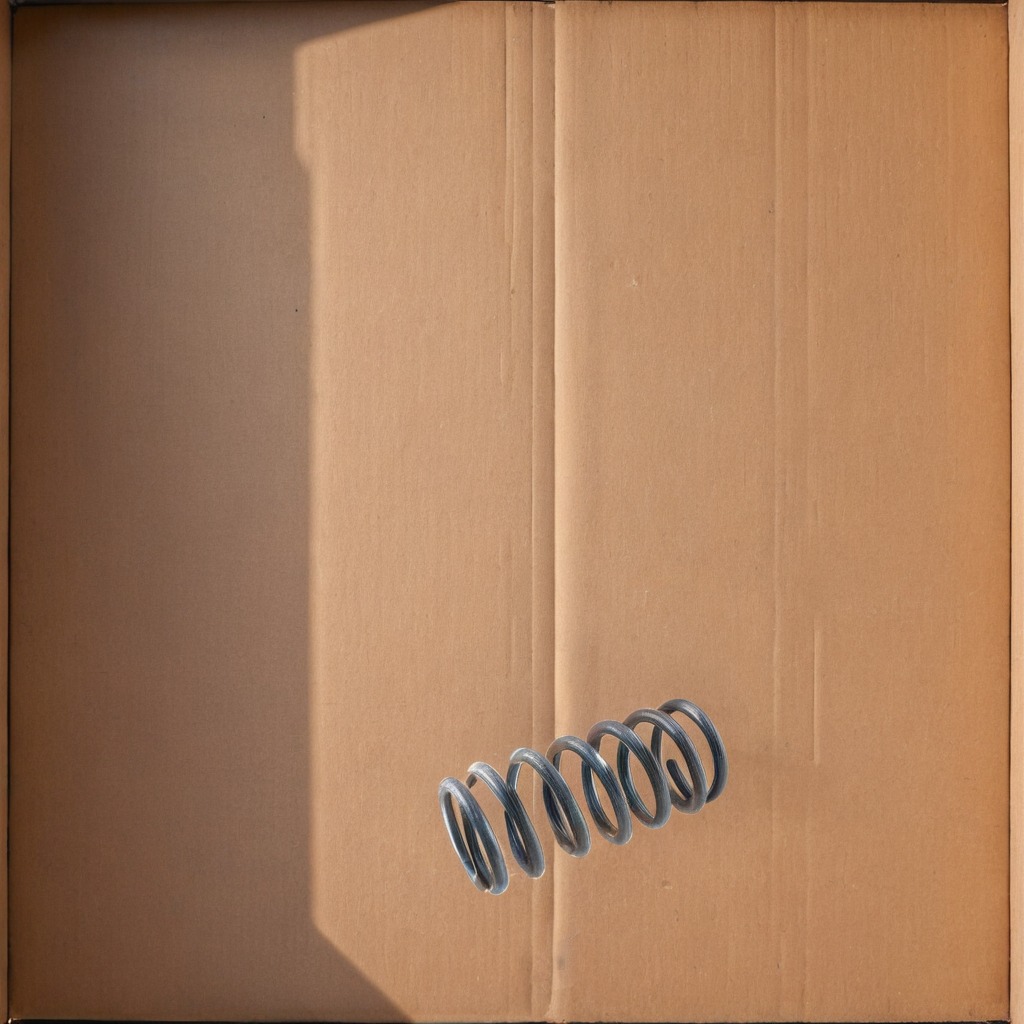
A coiled metal spring is lying on a clean dry cardboard box surface in an outdoor workshop during daytime bright natural light soft shadows slightly creased but